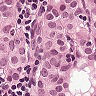
Metastatic tissue present: yes